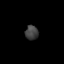
Tissue: lung
Cell type: Epithelial cells
Senescence score: 0.2114
Nuclear area (px): 187
Mean DAPI intensity: 63.824